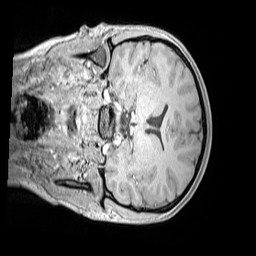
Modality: MP2RAGE
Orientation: coronal
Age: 12
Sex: female
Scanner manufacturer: siemens
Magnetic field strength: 3 T
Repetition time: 4 s
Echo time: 0.00299 s